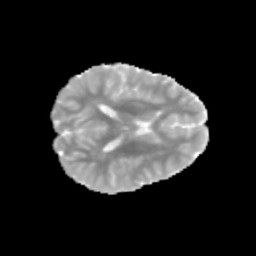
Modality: MD
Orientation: axial
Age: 10
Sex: female
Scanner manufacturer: siemens
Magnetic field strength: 3 T
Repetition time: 3.8 s
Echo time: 0.07 s